Question: I use WinHTTP to get text from URL <URL>. The reponse text must be: '<toplevel/>' but I get the reponse like this:

Any idea? Thank!
'''
DWORD dwSize = 0;
DWORD dwDownloaded = 0;
LPSTR pszOutBuffer;
HINTERNET hSession = NULL;
HINTERNET hConnect = NULL;
HINTERNET hRequest = NULL;
BOOL bResults = FALSE;
hSession = WinHttpOpen(L"WinHTTP Example/1.0",
WINHTTP_ACCESS_TYPE_DEFAULT_PROXY,
WINHTTP_NO_PROXY_NAME,
WINHTTP_NO_PROXY_BYPASS, 0);
WinHttpSetTimeouts(hSession, 1000, 2000, 1000, 1000);
// Specify an HTTP server.
if (hSession)
hConnect = WinHttpConnect(hSession, L"www.google.com",
INTERNET_DEFAULT_HTTPS_PORT, 0);
// Create an HTTP request handle.
if (hConnect)
hRequest = WinHttpOpenRequest(hConnect, L"GET", L"/complete/search?output=toolbar&hl=vi&q=hoazzztf",
NULL, WINHTTP_NO_REFERER,
WINHTTP_DEFAULT_ACCEPT_TYPES,
WINHTTP_FLAG_SECURE);
// Send a request.
if (hRequest)
bResults = WinHttpSendRequest(hRequest,
WINHTTP_NO_ADDITIONAL_HEADERS,
0, WINHTTP_NO_REQUEST_DATA, 0,
0, 0);
if (bResults)
bResults = WinHttpReceiveResponse(hRequest, NULL);
if (!bResults)
{
SetWindowText(hWnd, L"ERR-4");
break;
}
if (bResults)
{
do
{
// Check for available data.
dwSize = 0;
if (!WinHttpQueryDataAvailable(hRequest, &dwSize))
{
break;
}
// No more available data.
if (!dwSize)
break;
// Allocate space for the buffer.
pszOutBuffer = new char[dwSize + 1];
if (!pszOutBuffer)
{
break;
}
// Read the Data.
ZeroMemory((LPVOID)pszOutBuffer, dwSize + 1);
if (!WinHttpReadData(hRequest, (LPVOID)pszOutBuffer,
dwSize, &dwDownloaded))
{
}
else
{
MessageBox(hWnd, (LPCWSTR)pszOutBuffer, L"", NULL);
}
// Free the memory allocated to the buffer.
delete[] pszOutBuffer;
// This condition should never be reached since WinHttpQueryDataAvailable
// reported that there are bits to read.
if (!dwDownloaded)
break;
} while (dwSize > 0);
}
// Report any errors.
// Close any open handles.
if (hRequest) WinHttpCloseHandle(hRequest);
if (hConnect) WinHttpCloseHandle(hConnect);
if (hSession) WinHttpCloseHandle(hSession);
'''
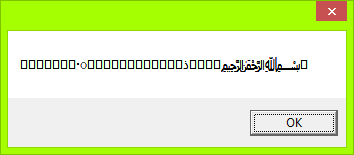
Answer: I fixed:
'''
MessageBox(hWnd, (LPCWSTR)pszOutBuffer, L"", NULL);
'''
to:
'''
int wchars_num = MultiByteToWideChar(CP_UTF8, 0, pszOutBuffer, -1, NULL, 0);
wchar_t* wstr = new wchar_t[wchars_num];
MultiByteToWideChar(CP_UTF8, 0, pszOutBuffer, -1, wstr, wchars_num);
'''